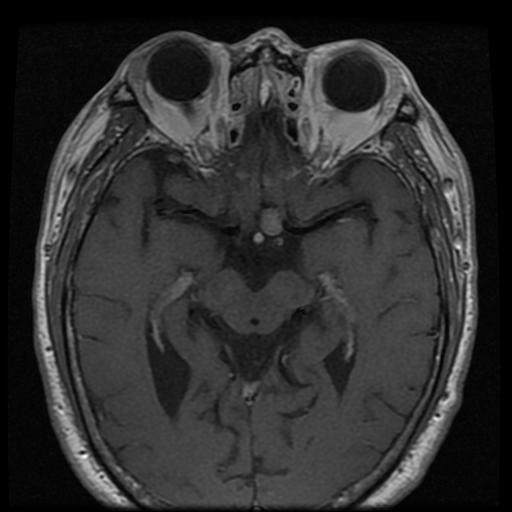
Label: pituitary